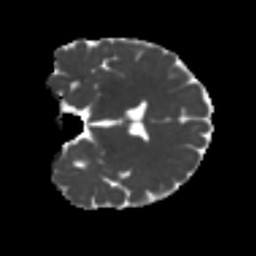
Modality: MD
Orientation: coronal
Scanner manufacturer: siemens
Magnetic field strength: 3 T
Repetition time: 4 s
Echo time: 0.0594 s